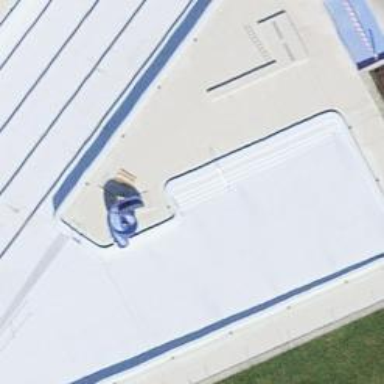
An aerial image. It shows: Water slide attraction.